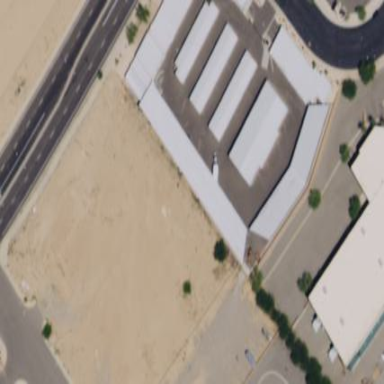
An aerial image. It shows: White carport building.